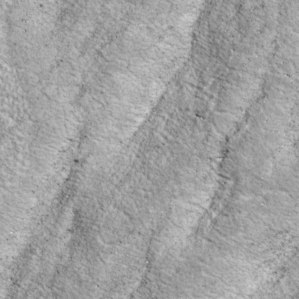
Label: non_frost